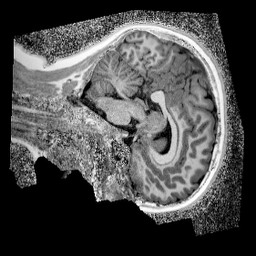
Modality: UNIT1_denoised
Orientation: sagittal
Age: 11
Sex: male
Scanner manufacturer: siemens
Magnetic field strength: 3 T
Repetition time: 4 s
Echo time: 0.00299 s